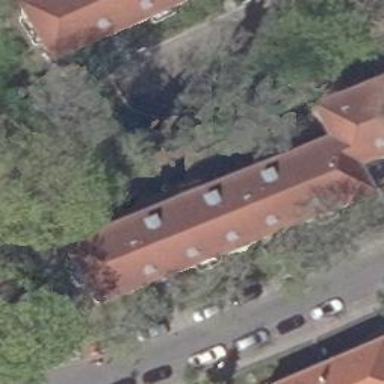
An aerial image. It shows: Cluster of apartments with hipped roofs covered in red roof tiles.